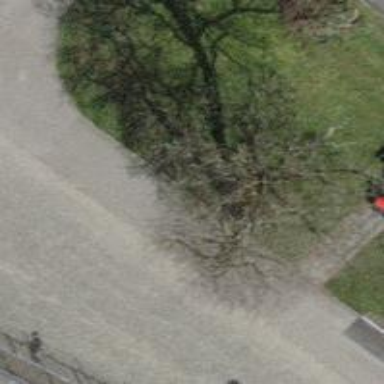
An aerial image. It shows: Urban tree adds touch of nature to the surroundings.